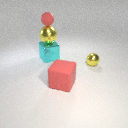
large cyan metal cube below small red rubber sphere